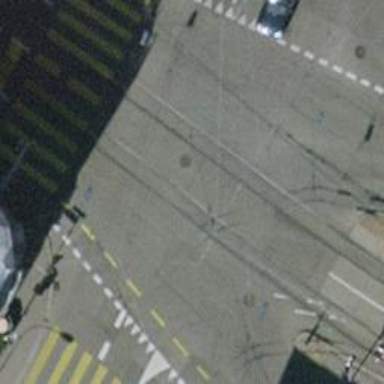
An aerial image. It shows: Tram level crossing on the railway.